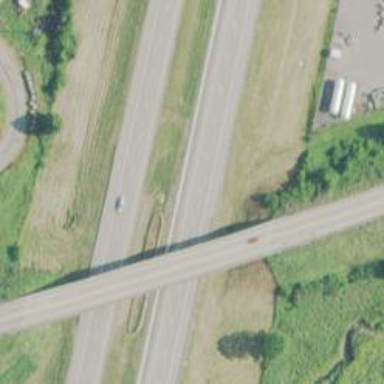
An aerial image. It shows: Covered tunnel on the motorway.